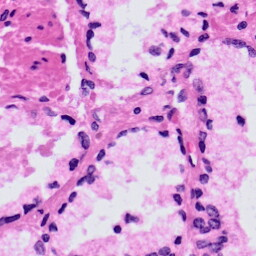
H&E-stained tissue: Prostate